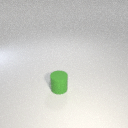
small green rubber cylinder